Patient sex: F
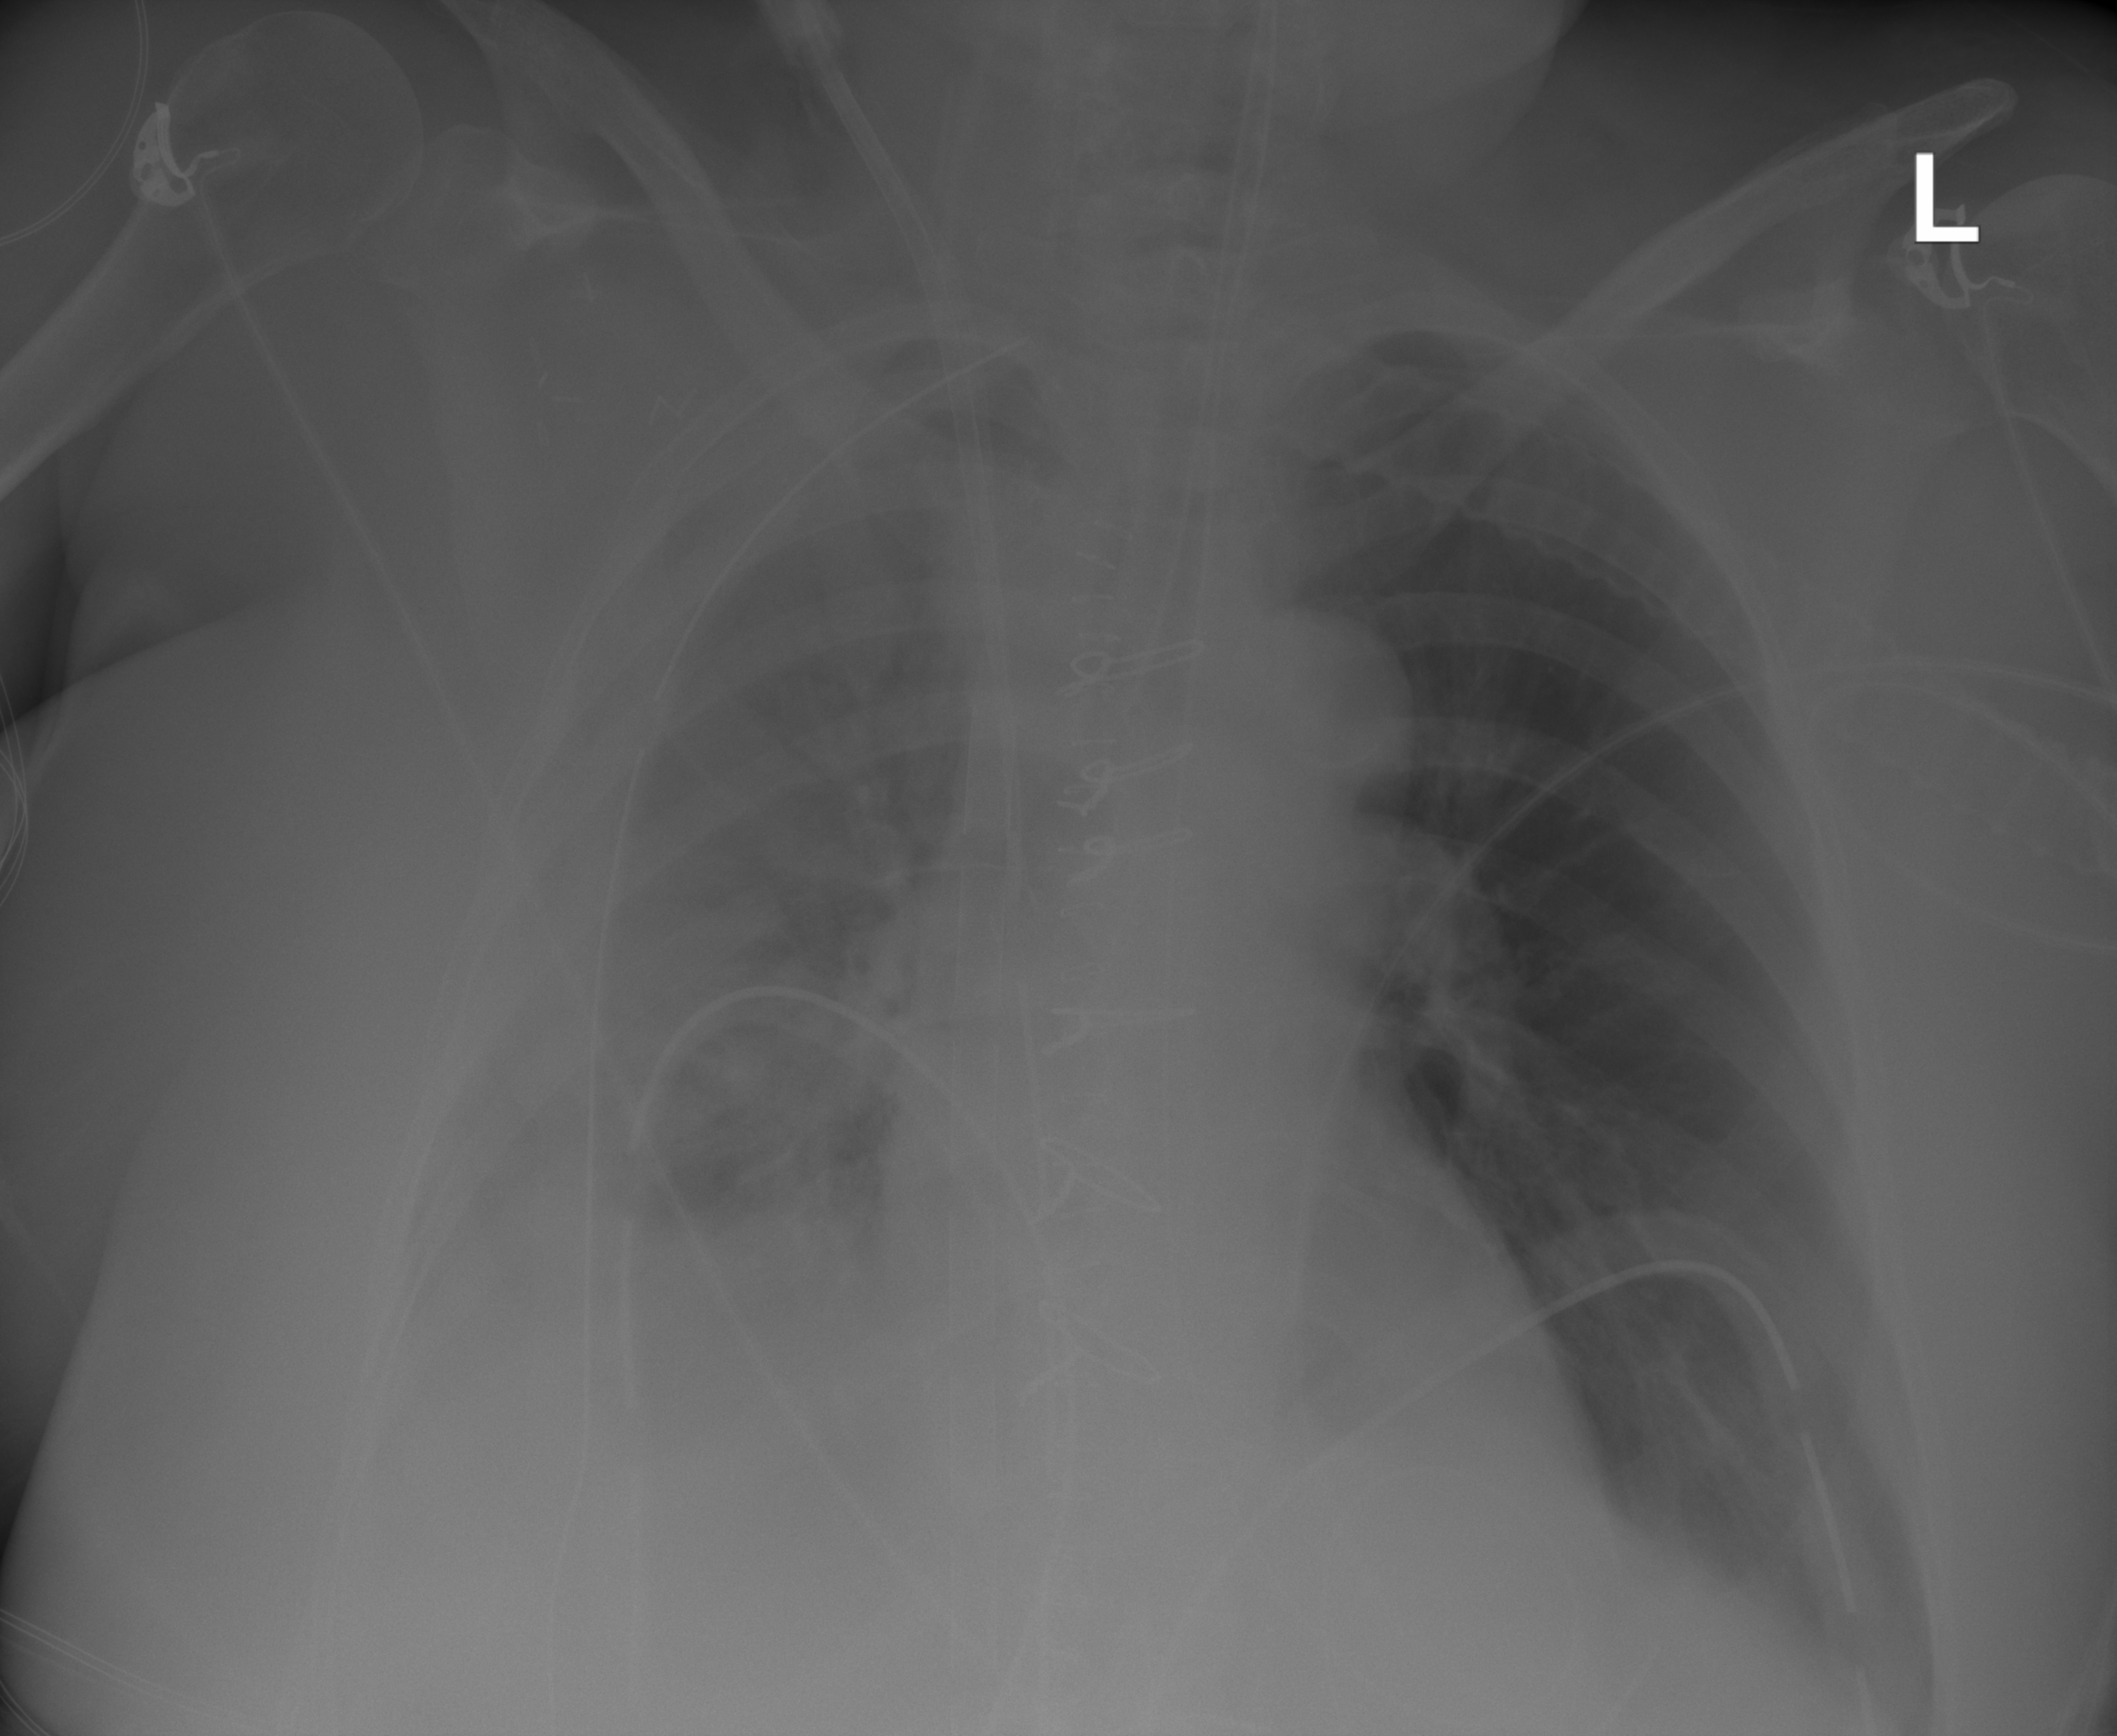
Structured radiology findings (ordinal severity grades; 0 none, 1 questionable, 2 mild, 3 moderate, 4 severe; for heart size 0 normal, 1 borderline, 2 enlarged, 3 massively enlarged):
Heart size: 0
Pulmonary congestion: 0
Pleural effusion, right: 3
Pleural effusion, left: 2
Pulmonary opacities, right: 1
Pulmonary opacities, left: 1
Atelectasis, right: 4
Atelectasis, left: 2